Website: ulta-beauty
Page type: customer-info-address
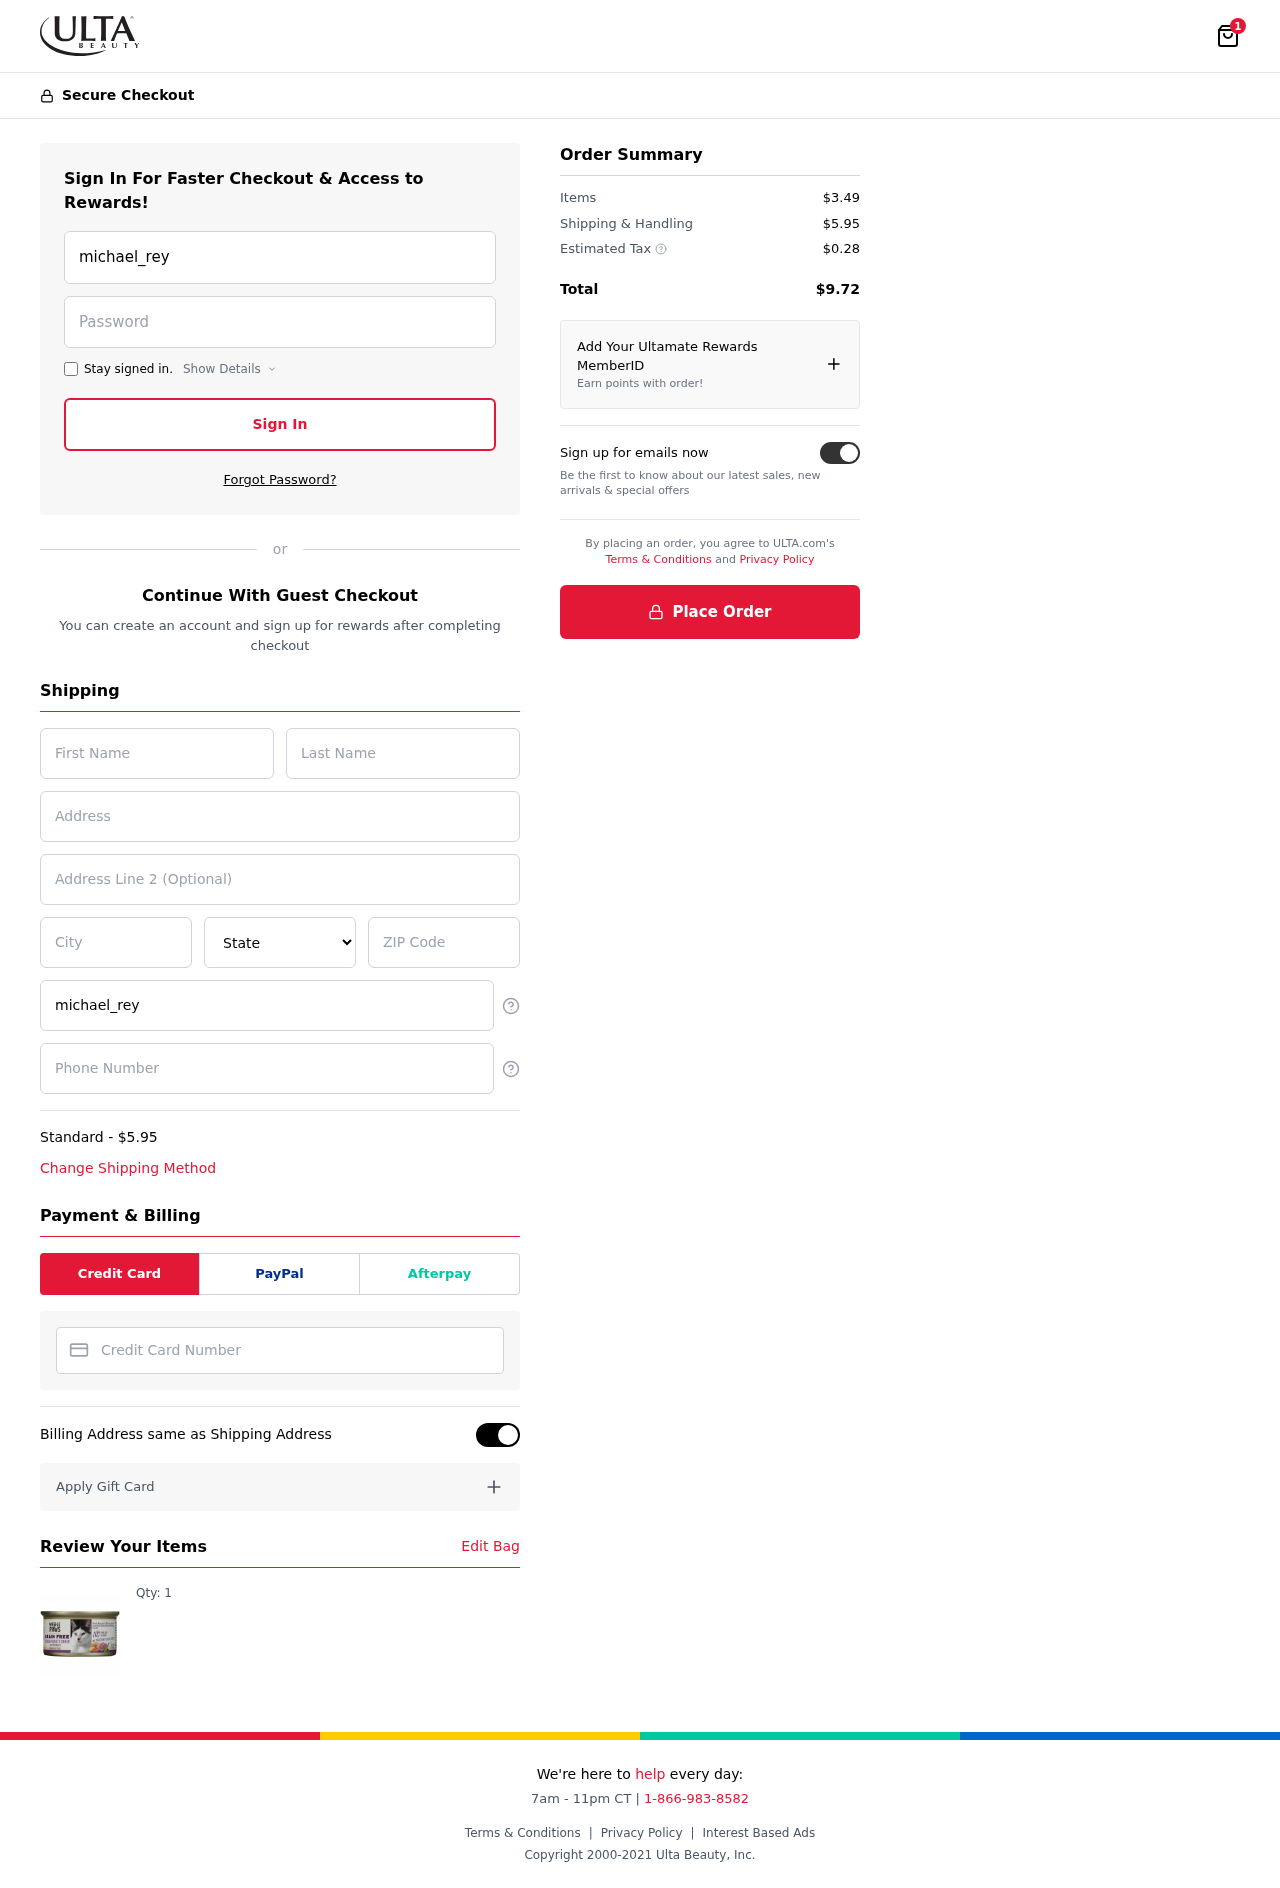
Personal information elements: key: PII_CARD_NUMBER
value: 3485 4114 5478 883
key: PII_CITY
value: Garyborough
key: PII_EMAIL
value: michael_reyes@gmail.com
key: PII_FIRSTNAME
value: Michael
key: PII_LASTNAME
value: Reyes
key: PII_PHONE
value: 4762024442
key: PII_POSTCODE
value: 72455
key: PII_STATE
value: Virginia
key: PII_STREET
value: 9612 Teresa Wall Apt. 620
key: PII_STREET2
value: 53534 Delacruz Avenue Apt. 127
Product elements: key: PRODUCT1_QUANTITY
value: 1
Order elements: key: ORDER_NUM_ITEMS
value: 1
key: ORDER_SHIPPING_COST
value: $5.95
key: ORDER_ITEMS_TOTAL
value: $3.49
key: ORDER_SHIPPING_COST2
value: $5.95
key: ORDER_TAX
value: $0.28
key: ORDER_TOTAL
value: $9.72